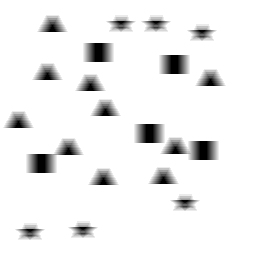
Squares: 5
Triangles: 10
Stars: 6
Total shapes: 21